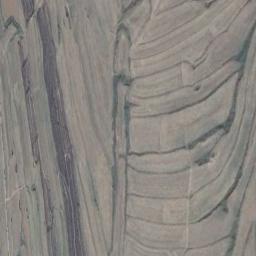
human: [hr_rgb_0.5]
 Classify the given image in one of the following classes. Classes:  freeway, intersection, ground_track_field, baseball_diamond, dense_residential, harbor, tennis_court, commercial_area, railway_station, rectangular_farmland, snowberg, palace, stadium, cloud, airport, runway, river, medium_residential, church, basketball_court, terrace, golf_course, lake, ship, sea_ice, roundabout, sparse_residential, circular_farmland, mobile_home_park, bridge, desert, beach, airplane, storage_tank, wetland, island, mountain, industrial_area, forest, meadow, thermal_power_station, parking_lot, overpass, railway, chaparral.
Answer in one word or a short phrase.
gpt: terrace